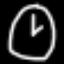
Label: clock